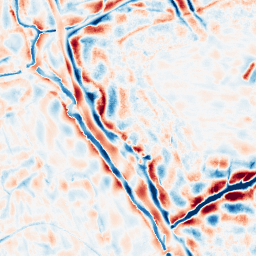
Category: wavelet
Decomposition family: wavelet_dwt
Decomposition parameters: wavelet: db8
level: 4
Upsampling method: quintic
Upsampling parameters: scale: 2
Upsampling scale: 2